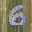
Label: 6